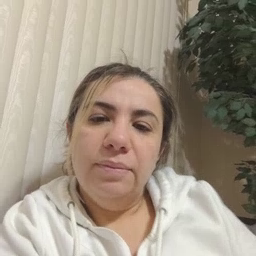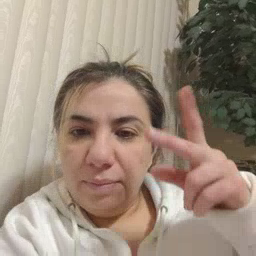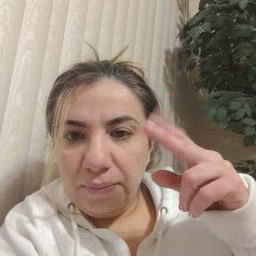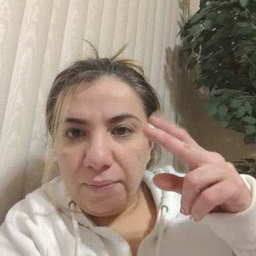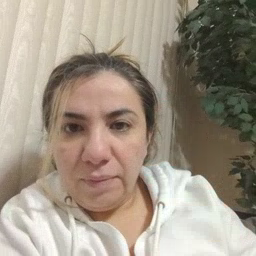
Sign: scissors